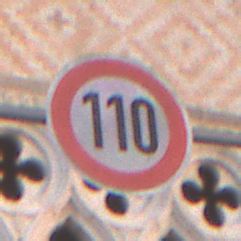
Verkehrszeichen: Geschwindigkeit110
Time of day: SunriseSunset
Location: Outdoor (Urban)
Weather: Clear
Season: NotSpecified
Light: Natural